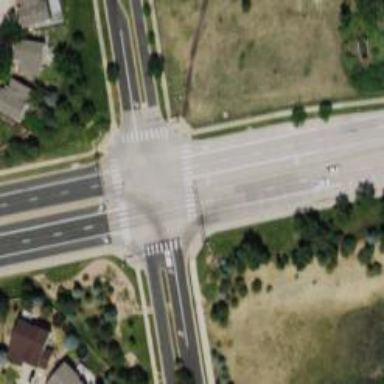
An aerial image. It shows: Marked crossing on the road.